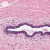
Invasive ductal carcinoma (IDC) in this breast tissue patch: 0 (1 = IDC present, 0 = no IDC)